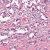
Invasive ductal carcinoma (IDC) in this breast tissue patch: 1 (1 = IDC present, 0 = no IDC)